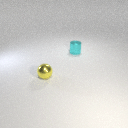
small yellow metal sphere in front of small cyan metal cylinder